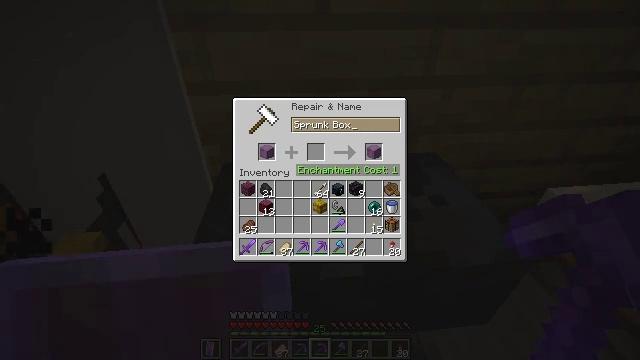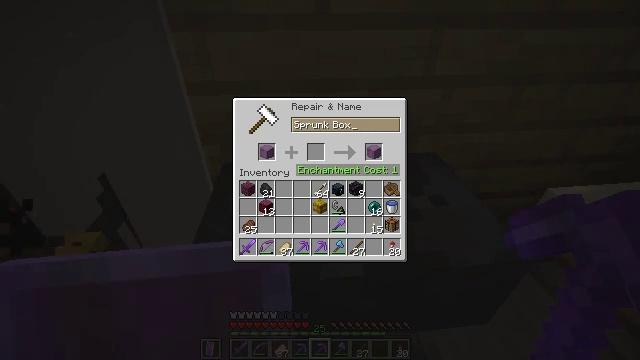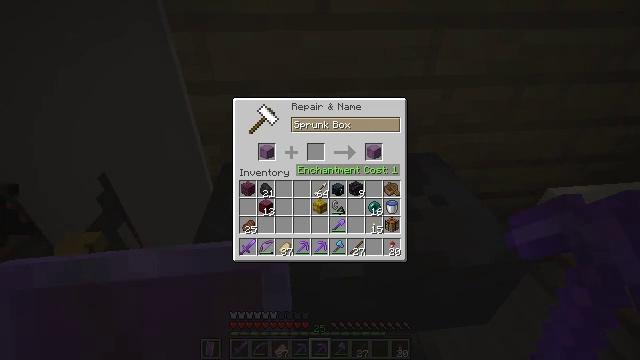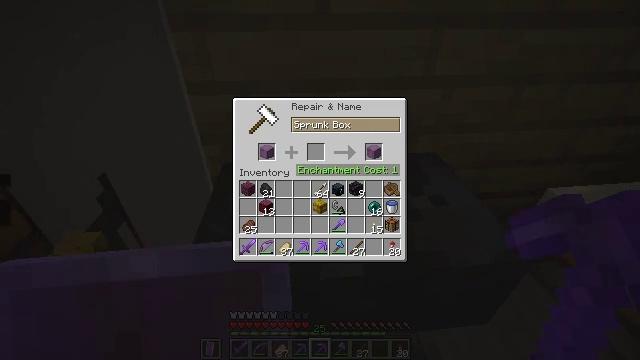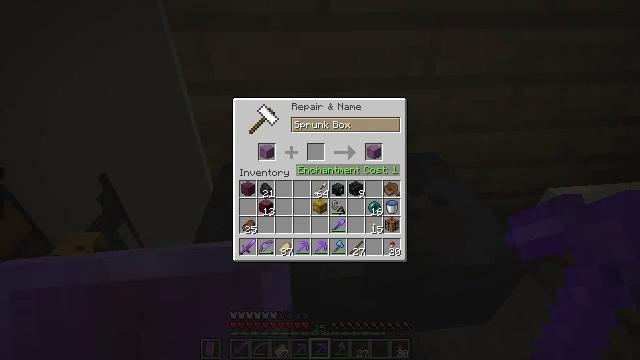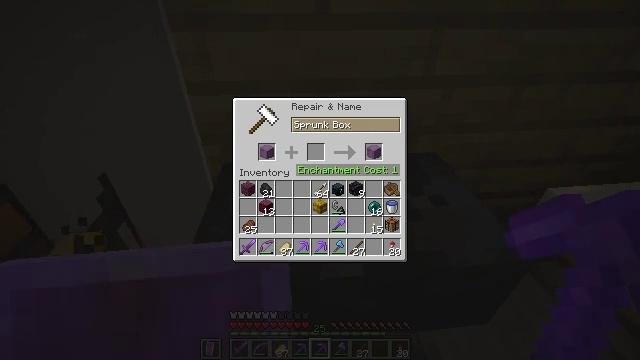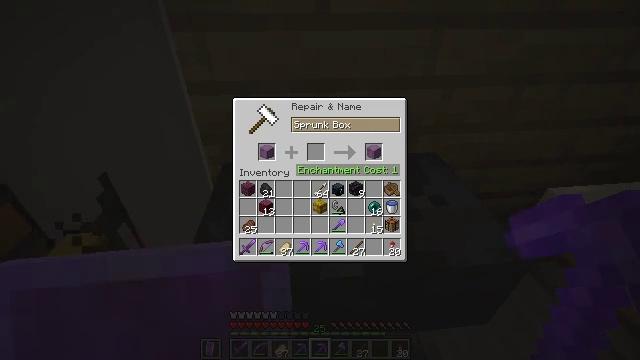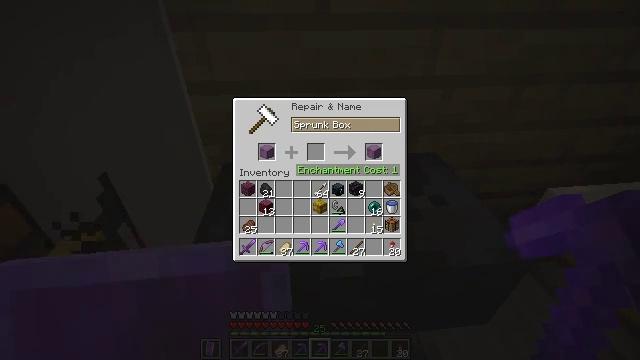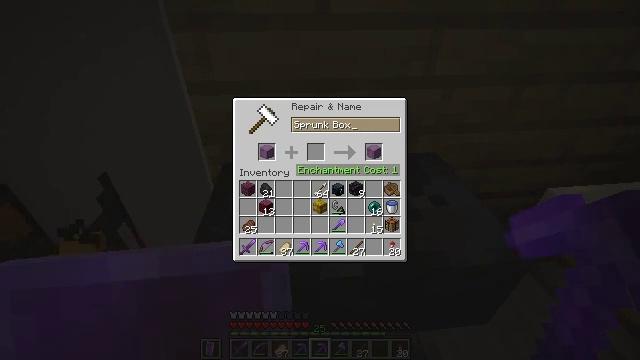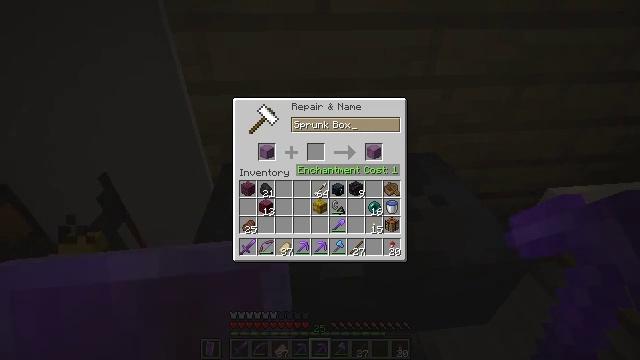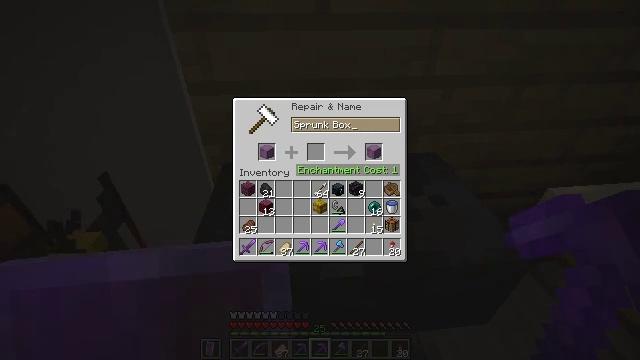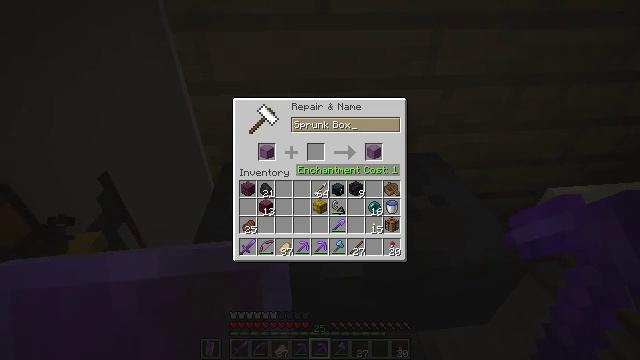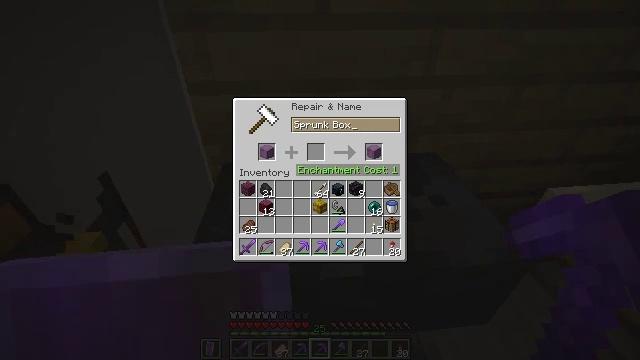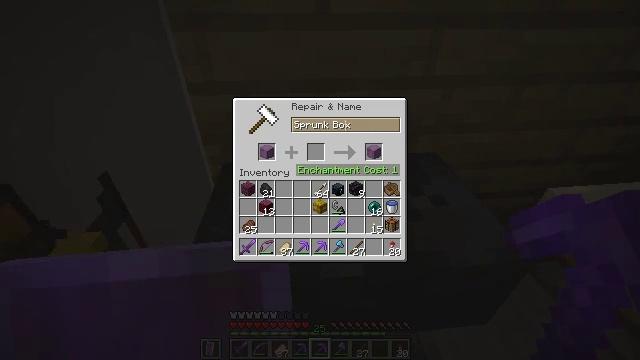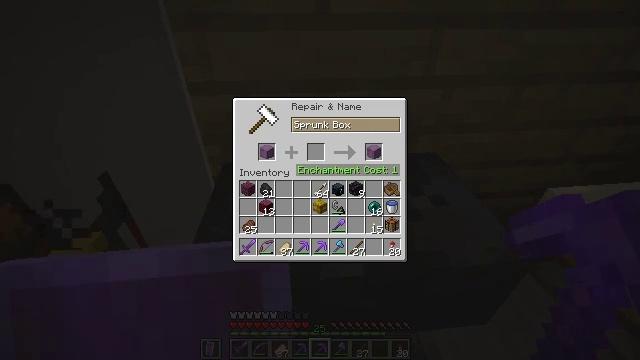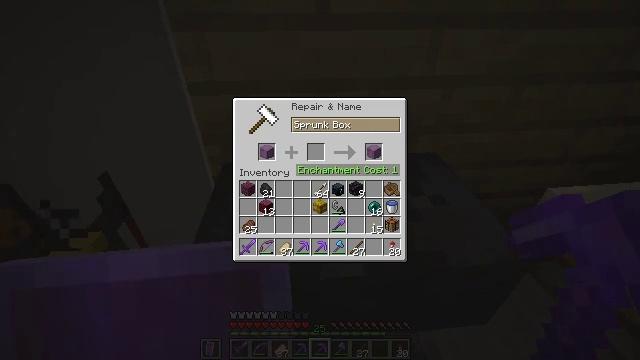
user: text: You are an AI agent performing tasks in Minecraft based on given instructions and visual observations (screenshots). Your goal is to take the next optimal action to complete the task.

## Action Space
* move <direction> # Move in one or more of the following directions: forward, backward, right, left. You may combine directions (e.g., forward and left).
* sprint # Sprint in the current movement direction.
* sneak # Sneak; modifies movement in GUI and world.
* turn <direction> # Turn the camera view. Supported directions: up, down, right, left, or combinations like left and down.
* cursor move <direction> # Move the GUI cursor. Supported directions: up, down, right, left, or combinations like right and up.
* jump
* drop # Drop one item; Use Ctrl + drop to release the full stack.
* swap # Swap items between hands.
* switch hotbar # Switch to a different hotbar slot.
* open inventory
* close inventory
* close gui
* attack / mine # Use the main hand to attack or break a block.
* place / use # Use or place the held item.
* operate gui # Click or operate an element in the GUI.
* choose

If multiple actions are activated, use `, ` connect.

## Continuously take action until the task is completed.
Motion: motion action
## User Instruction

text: Prepare to create magenta dye.
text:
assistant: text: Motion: no_op
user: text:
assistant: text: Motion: no_op
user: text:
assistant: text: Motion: no_op
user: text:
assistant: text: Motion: no_op
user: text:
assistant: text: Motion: no_op
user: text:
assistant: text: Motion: no_op
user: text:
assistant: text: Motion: no_op
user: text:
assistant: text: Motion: no_op
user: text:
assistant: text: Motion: no_op
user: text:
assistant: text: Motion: no_op
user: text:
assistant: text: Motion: no_op
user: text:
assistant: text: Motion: no_op
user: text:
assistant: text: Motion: no_op
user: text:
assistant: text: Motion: no_op
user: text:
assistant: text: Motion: no_op
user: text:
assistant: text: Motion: no_op
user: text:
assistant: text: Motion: no_op
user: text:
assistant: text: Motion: no_op
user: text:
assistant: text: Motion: no_op
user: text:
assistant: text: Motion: no_op
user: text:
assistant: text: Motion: no_op
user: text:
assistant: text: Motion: no_op
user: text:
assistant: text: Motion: no_op
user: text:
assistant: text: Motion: no_op
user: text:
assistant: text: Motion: no_op
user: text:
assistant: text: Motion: no_op
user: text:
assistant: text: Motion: no_op
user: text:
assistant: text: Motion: no_op
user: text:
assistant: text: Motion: no_op
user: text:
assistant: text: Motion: no_op